Question: My iOS 5-6 app is crashing after attempting to load a ViewController from a button pushed in one storyboard file (FifthViewController.storyboard) to a separate xib (WebViewController.xib). The exact error message: 'Terminating app due to uncaught exception 'NSInternalInconsistencyException', reason: '-[UIViewController _loadViewFromNibNamed:bundle:] loaded the "WebViewController" nib but the view outlet was not set.''
This error typically appears when view outlets have not been connected or ViewControllers have not been assigned a class. In WebViewController.xib, everything is connected, including the view (you cannot disconnect this, actually) and my web view. My ViewController's class is correctly labeled as WebViewContrller.
Here's my code:
'''
@property (weak, nonatomic) IBOutlet UIWebView *webView;
@property (weak, nonatomic) NSURL *urlToLoad;
- (id)initWithURL:(NSURL *)url;
'''
'''
@synthesize webView, urlToLoad;
- (void)viewDidLoad {
[super viewDidLoad];
[webView loadRequest:[NSURLRequest requestWithURL:urlToLoad]];
}
- (id)initWithURL:(NSURL *)url {
[self setUrlToLoad:url];
return self;
}
'''
-- this is the VC from where a button is place that calls WebViewController
'''
- (IBAction)pushedArts:(id)sender {
WebViewController *wvc = [[WebViewController alloc] initWithURL:[NSURL URLWithString:@"http://www.yahoo.com"]];
[self presentModalViewController:wvc animated:YES];
}
'''

The images show the connections within WebViewController.xib and its class. Any insights would be greatly appreciated. Thank you.
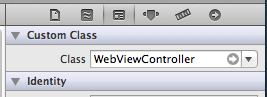
Answer: Your '-[WebViewController initWithURL:]' method should call '[super initWithNibName:bundle:]' to properly initialize your view controller, including associating the proper nib, etc.
In general, if you write any initializer it has to (directly or indirectly) call the designated initializer of the superclass.